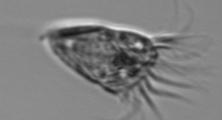
Label: Strombidium_morphotype1